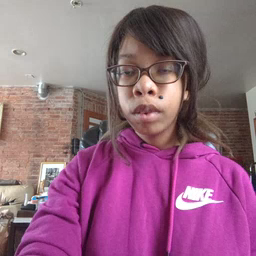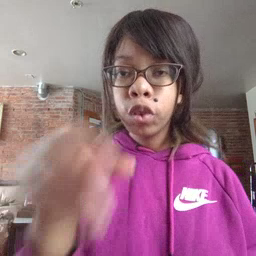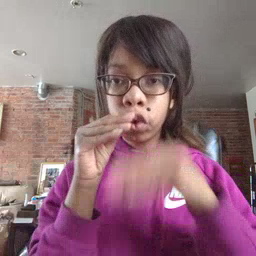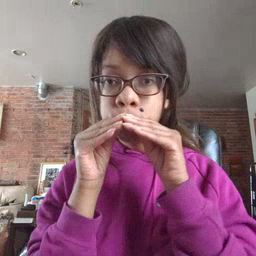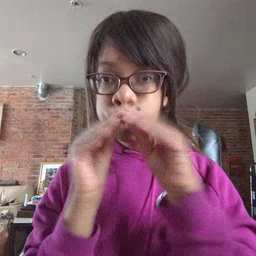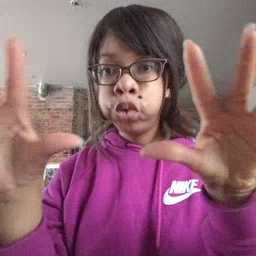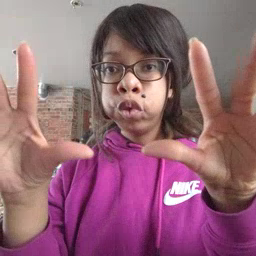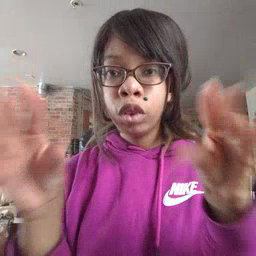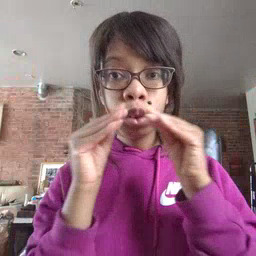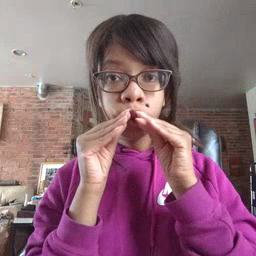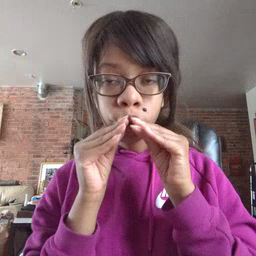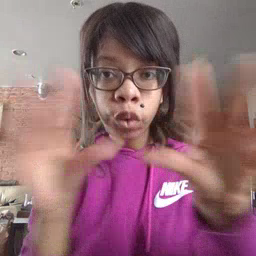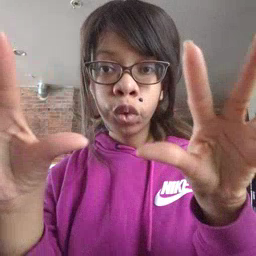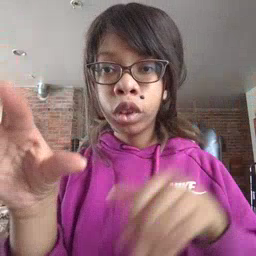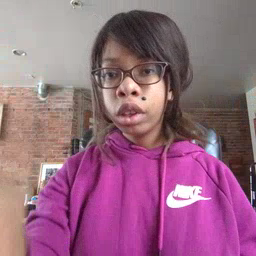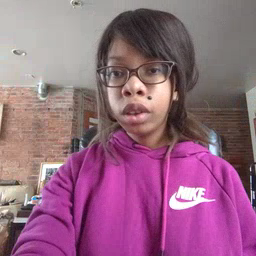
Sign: blow